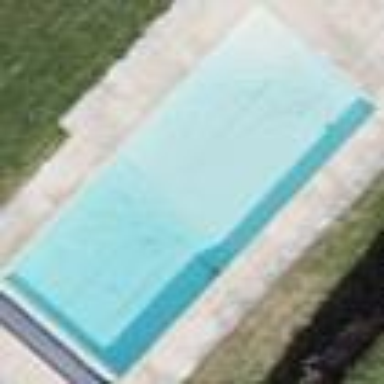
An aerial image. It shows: Outdoor swimming pool in leisure land.